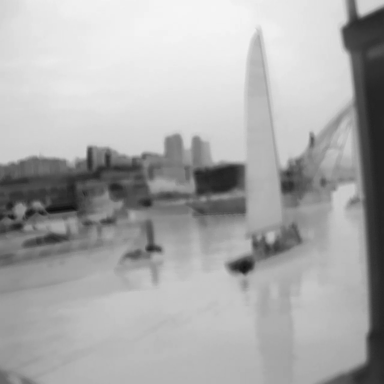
There are two objects shown in the infrared image, including a canoe, and a sailboat.